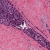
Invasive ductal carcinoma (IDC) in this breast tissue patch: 0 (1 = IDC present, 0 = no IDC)